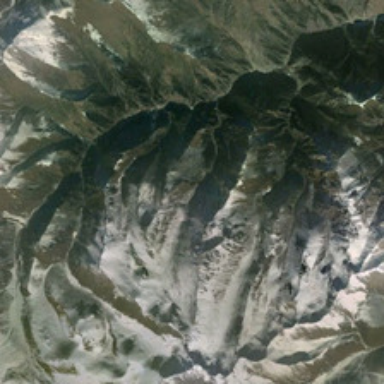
White snows are on the top of mountains .